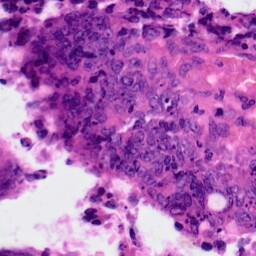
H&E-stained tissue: Colon